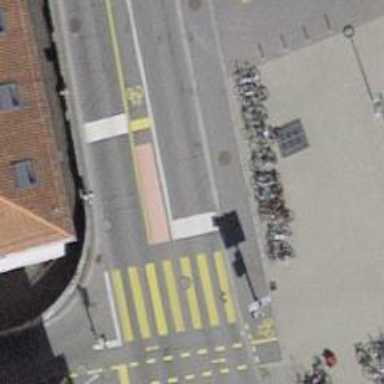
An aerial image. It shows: Road with traffic signals.